Question: What is the measurement shown in the image?
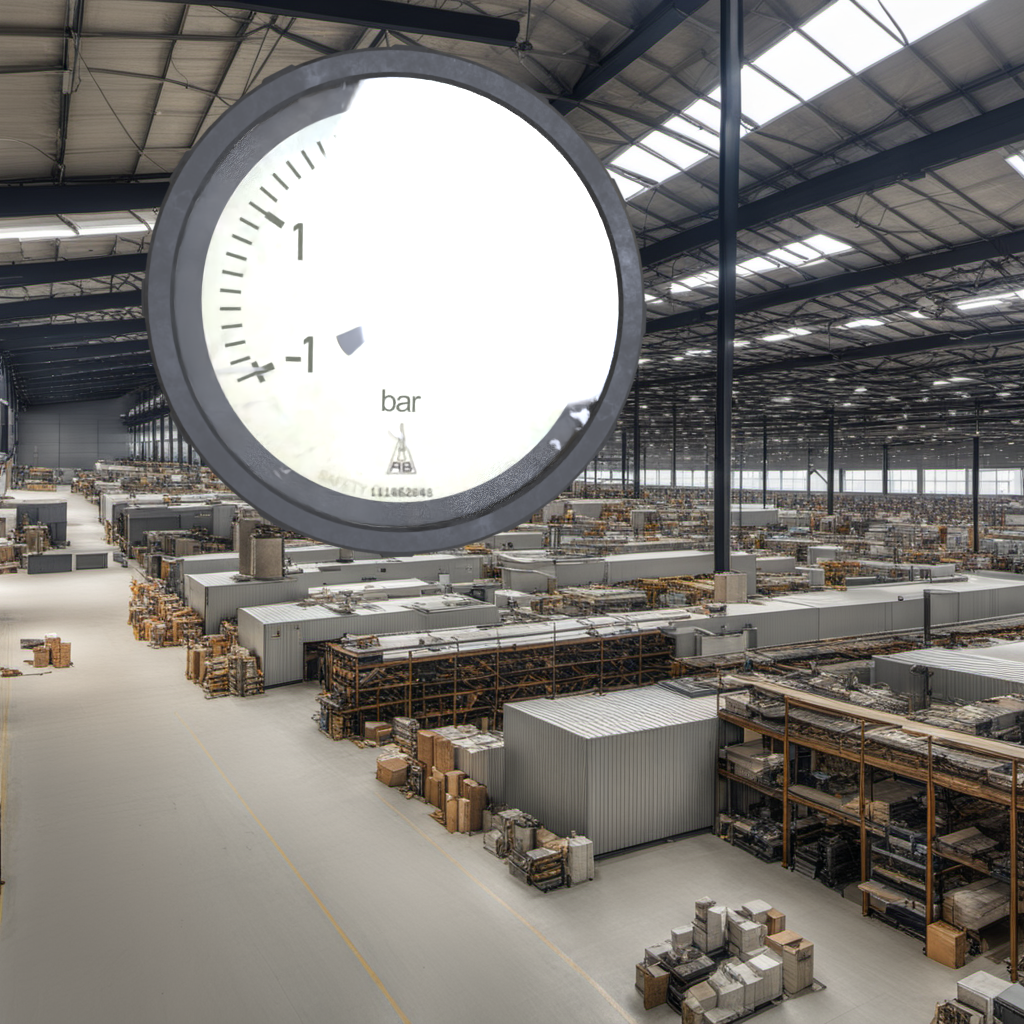
Answer: The result is 4.93
Question: What is the value range of the measurement in the image?
Answer: The range is from -1 to 7
Question: What is the minimum and maximum value of the measurement shown in the image?
Answer: The minimum value is -1 and the maximum value is 7